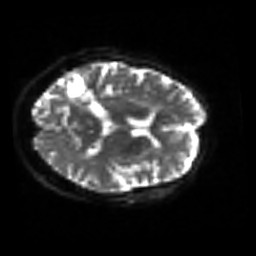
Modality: sbref
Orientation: axial
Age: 62
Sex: female
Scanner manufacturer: siemens
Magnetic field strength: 3 T
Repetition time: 3.2 s
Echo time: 0.081 s